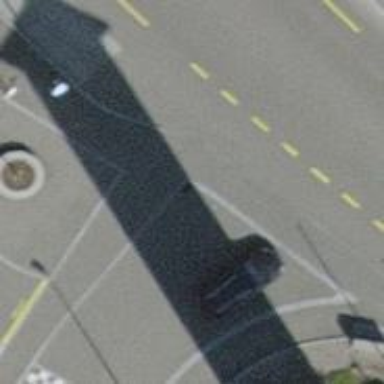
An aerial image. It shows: Unmarked crossing with traffic calming table on the road.